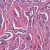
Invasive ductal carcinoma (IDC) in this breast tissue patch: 1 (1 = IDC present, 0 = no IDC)